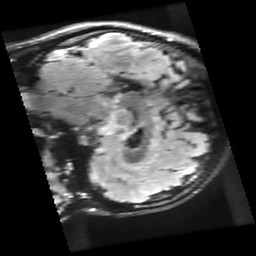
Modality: FLAIR
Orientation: sagittal
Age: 20
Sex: female
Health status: healthy
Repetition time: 12 s
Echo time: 0.09782 s